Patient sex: F
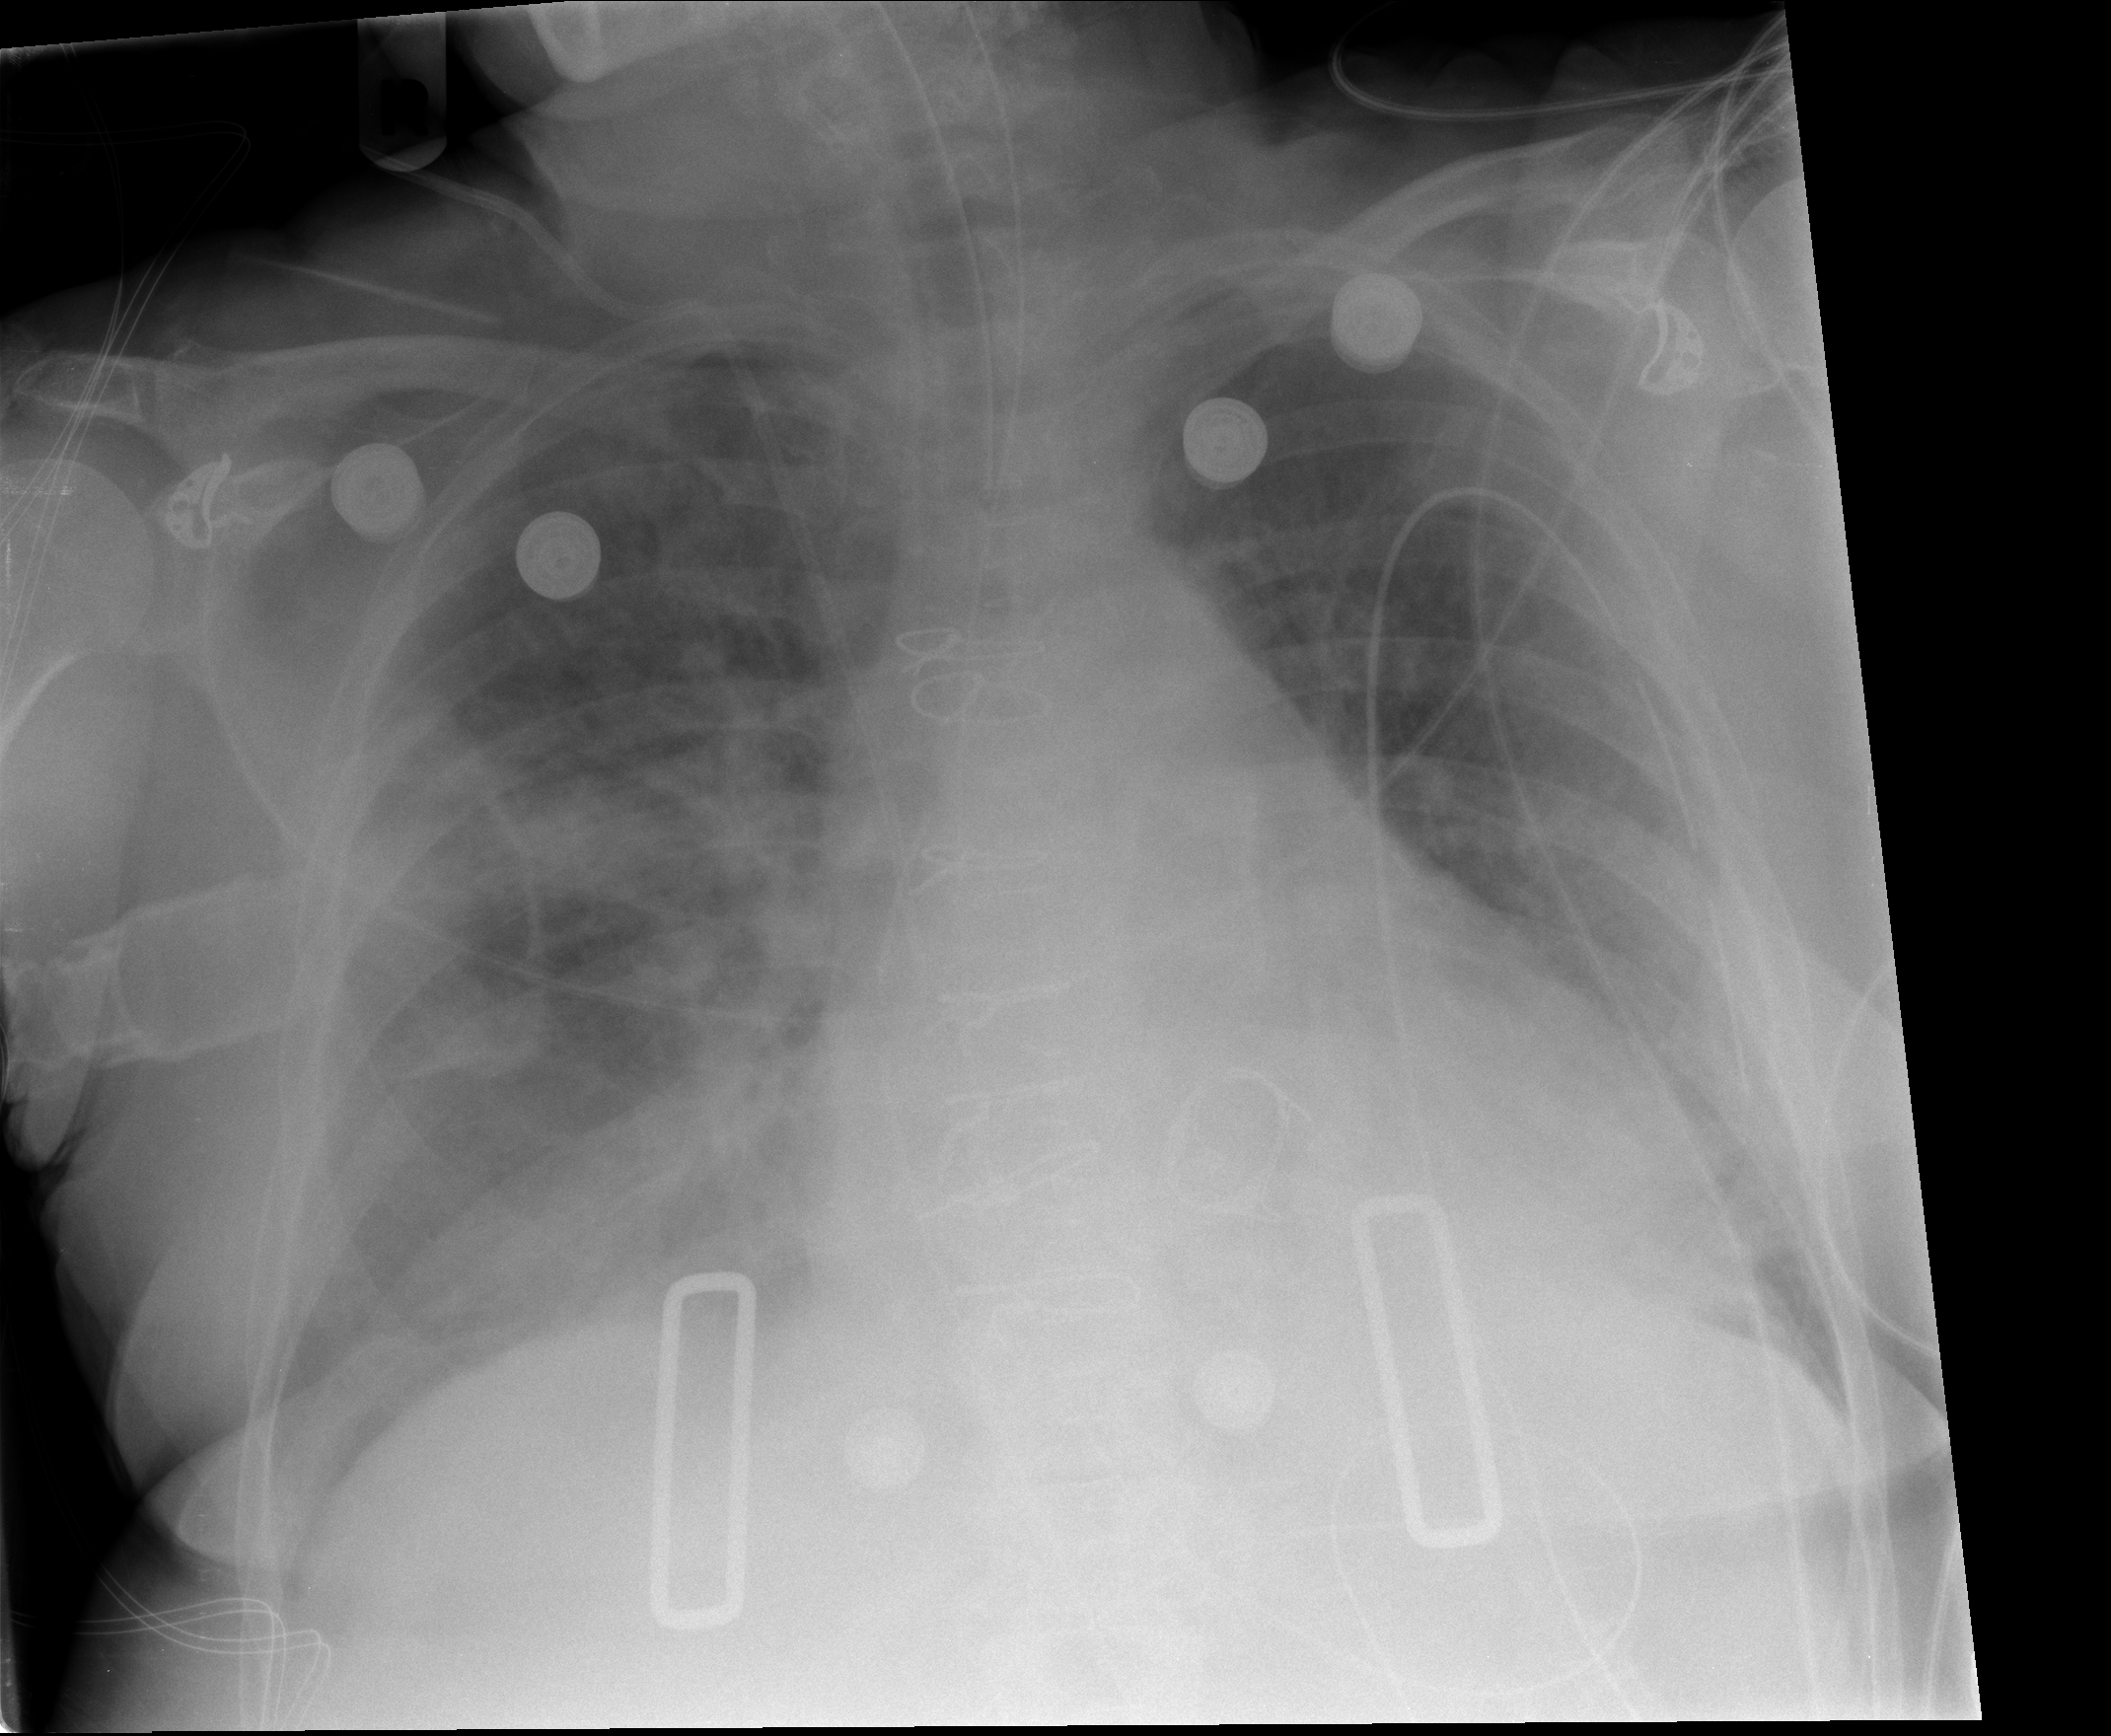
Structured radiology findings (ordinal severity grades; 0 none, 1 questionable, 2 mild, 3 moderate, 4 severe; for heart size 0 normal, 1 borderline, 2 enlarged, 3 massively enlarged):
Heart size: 2
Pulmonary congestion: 3
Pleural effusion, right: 2
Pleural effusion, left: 1
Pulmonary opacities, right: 3
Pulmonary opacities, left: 2
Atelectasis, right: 2
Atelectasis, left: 2